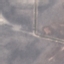
Land use / land cover class: HerbaceousVegetation